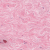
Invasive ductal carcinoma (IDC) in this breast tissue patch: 0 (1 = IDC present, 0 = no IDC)